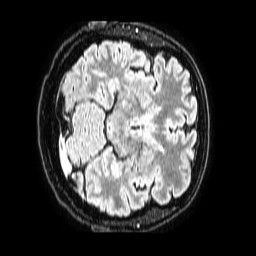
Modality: FLAIR
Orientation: axial
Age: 60
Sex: male
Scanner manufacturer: philips
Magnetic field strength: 1.5 T
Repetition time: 4.8 s
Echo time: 0.3 s